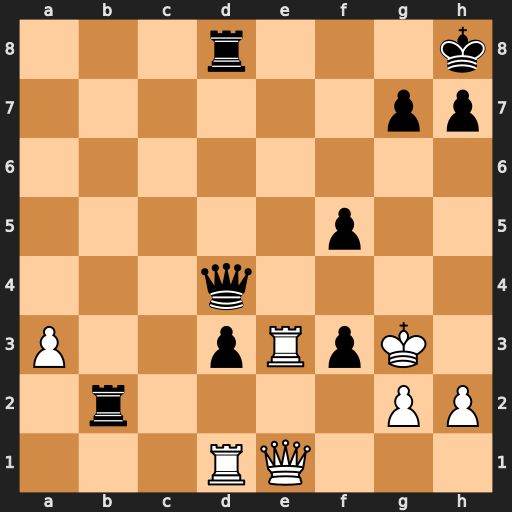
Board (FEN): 3r3k/6pp/8/5p2/3q4/P2pRpK1/1r4PP/3RQ3
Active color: w
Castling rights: -
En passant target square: -
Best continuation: Re8+ Rxe8 Qxe8#